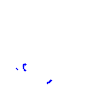
Particle: kaon